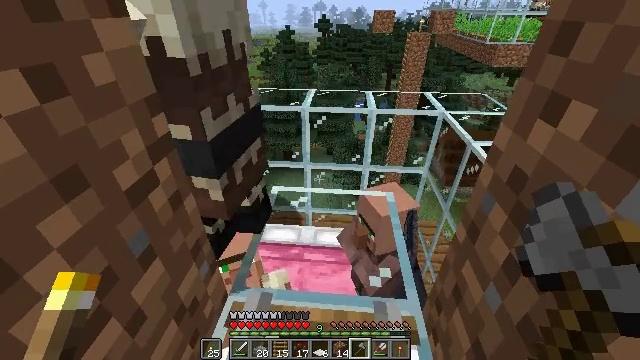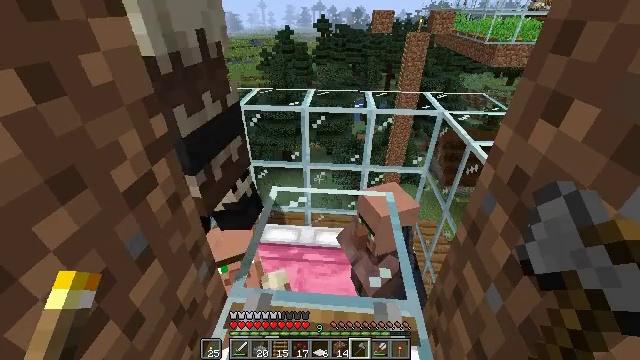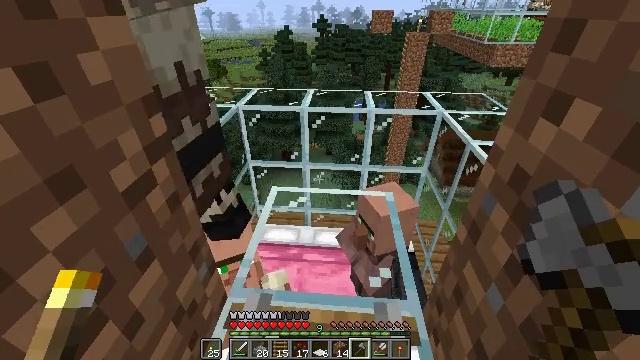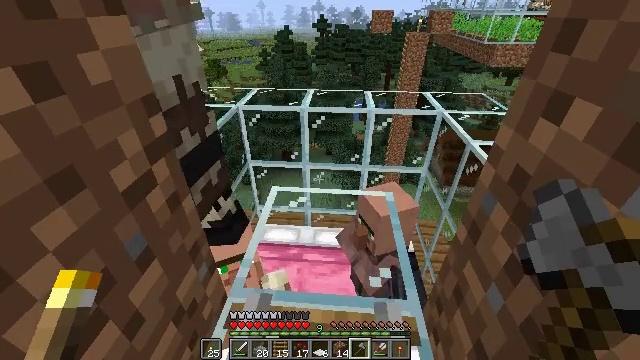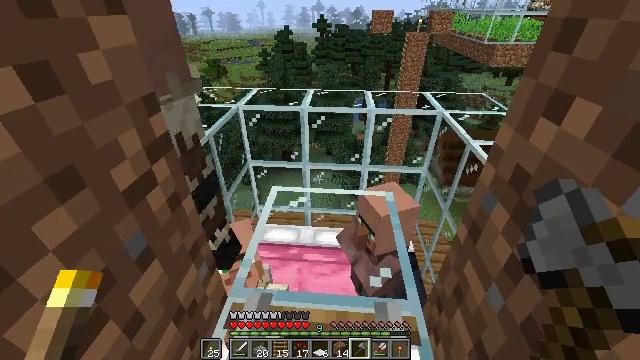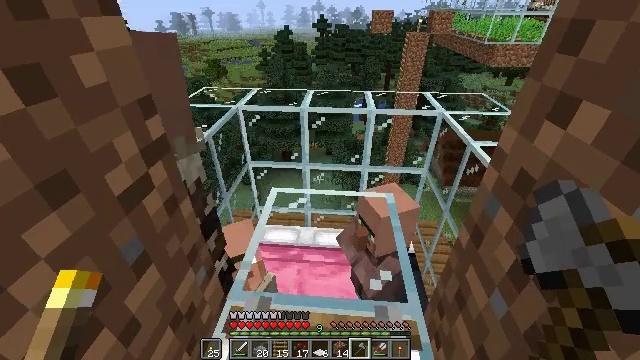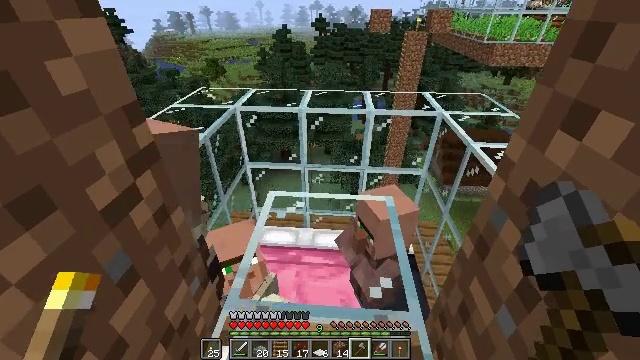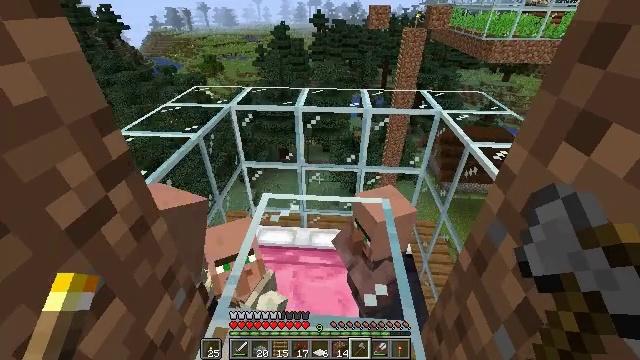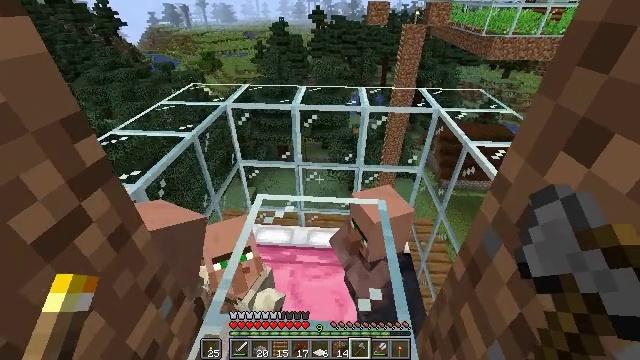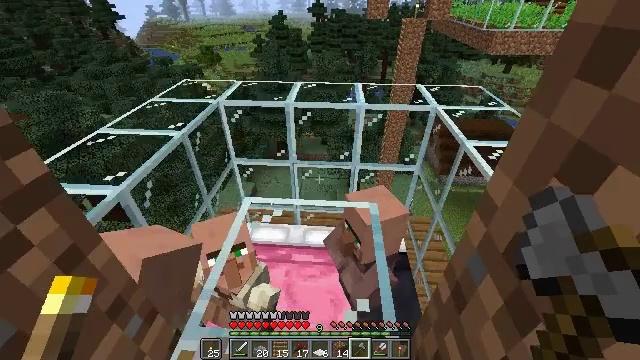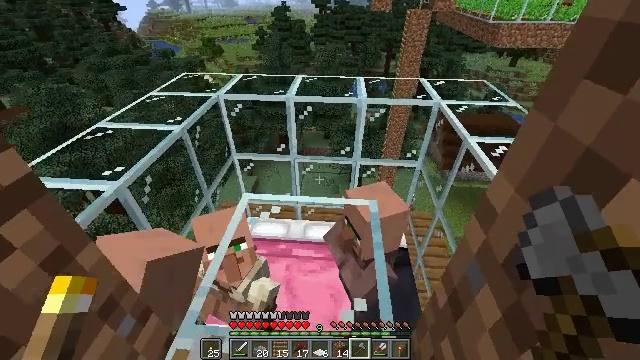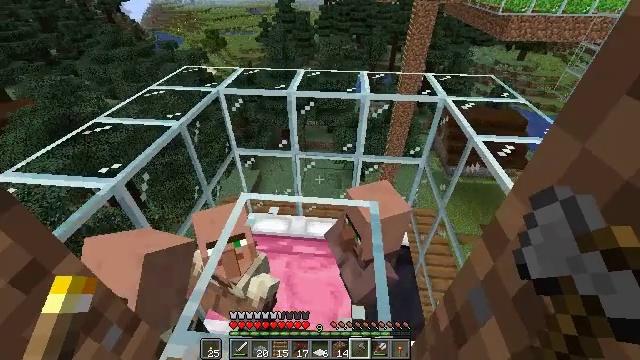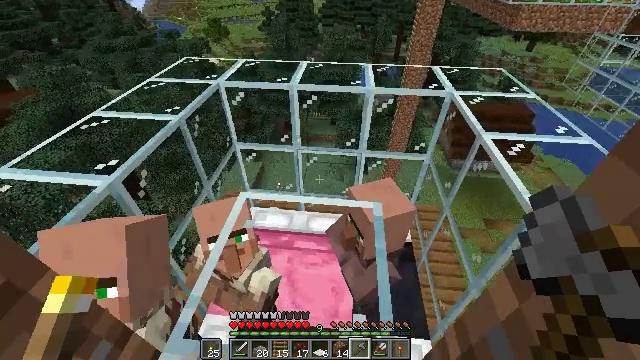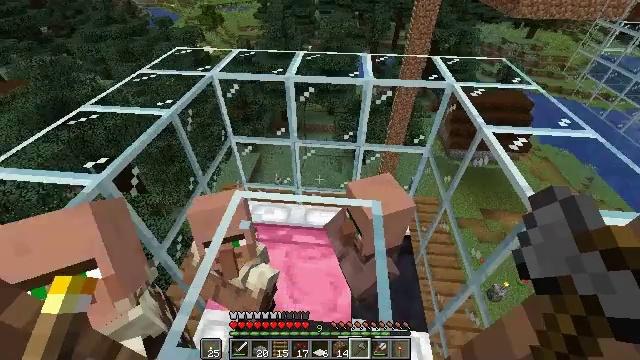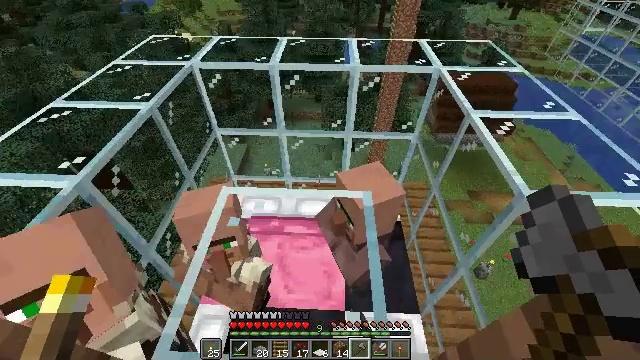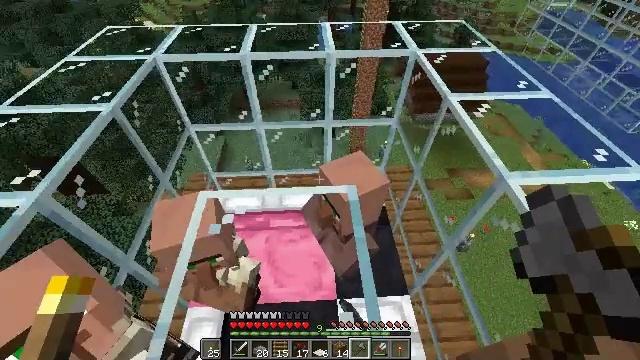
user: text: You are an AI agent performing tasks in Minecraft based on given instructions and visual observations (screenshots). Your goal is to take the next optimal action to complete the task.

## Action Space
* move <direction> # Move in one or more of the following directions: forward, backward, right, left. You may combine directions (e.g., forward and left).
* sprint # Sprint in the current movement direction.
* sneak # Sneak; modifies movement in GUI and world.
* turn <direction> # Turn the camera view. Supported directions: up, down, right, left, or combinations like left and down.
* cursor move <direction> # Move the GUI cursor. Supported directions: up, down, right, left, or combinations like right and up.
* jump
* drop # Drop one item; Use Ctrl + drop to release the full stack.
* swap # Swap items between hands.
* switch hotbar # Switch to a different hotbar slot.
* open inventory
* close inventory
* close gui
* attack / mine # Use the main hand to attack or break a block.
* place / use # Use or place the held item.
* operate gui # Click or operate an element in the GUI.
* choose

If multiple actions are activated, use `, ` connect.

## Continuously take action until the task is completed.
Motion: motion action
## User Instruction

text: Destroy the glass.
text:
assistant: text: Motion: sneak
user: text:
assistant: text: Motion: sneak
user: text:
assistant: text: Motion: sneak
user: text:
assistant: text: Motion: sneak
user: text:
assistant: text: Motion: move forward, sneak
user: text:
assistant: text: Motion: move forward, sneak
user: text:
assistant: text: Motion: move forward and move right, sneak
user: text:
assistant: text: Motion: move forward and move right, sneak
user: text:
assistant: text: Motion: move forward and move right, sneak, turn down
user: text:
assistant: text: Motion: move forward and move right, sneak, turn down
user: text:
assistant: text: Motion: move forward and move right, sneak, turn down
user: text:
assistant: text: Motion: move forward, sneak, turn down
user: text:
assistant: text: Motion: move forward, sneak, turn down
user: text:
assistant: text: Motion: move forward, sneak, turn right and down
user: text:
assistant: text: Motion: move forward, sneak, turn right and down
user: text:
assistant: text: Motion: move forward, sneak, turn right and down
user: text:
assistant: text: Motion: move forward, sneak, turn right and down
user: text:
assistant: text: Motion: move forward, sneak, turn right and down
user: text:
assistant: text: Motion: move forward, sneak, turn right and down
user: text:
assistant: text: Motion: move forward, sneak, turn right and down
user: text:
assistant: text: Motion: move forward and move right, sneak, turn right
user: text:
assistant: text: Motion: move forward and move right, sneak
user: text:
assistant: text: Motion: move right, sneak
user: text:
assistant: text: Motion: move right, sneak
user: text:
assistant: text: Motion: sneak
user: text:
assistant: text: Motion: sneak
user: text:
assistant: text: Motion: sneak
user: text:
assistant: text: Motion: sneak
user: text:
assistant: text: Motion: sneak
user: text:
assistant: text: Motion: sneak